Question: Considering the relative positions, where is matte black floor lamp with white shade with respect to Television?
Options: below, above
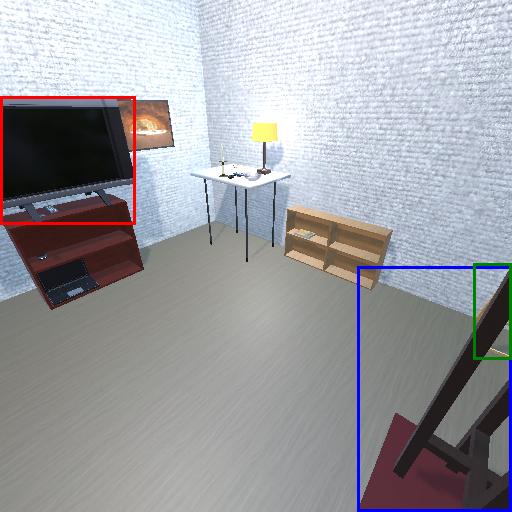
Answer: below